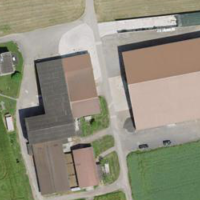
EUNIS habitat code: 55
Species observed at this site:
Alauda arvensis
Linaria cannabina
Sturnus vulgaris
Milvus milvus
Streptopelia decaocto
Pica pica
Columba livia
Fringilla coelebs
Passer domesticus
Buteo buteo
Falco tinnunculus
Motacilla alba
Carduelis carduelis